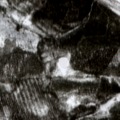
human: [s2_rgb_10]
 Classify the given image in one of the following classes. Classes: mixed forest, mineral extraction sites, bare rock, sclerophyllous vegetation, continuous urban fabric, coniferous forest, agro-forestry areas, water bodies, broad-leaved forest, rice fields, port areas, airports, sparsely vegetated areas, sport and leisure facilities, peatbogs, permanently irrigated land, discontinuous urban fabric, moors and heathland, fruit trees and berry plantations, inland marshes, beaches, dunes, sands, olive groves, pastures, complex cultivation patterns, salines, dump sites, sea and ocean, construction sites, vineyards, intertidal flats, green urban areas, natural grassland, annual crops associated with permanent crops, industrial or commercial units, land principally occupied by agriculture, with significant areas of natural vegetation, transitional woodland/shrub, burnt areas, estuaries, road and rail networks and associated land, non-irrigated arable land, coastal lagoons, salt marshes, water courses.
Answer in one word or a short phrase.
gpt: coniferous forest, mixed forest, transitional woodland/shrub